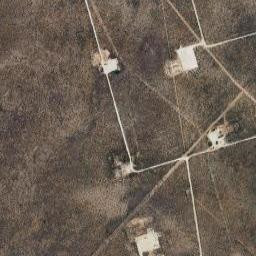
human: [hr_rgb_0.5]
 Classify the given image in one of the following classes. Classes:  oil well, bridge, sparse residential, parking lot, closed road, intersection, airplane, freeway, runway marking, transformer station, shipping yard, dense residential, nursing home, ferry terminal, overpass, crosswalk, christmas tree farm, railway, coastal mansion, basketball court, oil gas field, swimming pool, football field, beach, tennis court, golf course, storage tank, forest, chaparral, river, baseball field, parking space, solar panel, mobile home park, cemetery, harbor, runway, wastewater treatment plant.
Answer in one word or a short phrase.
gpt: oil gas field